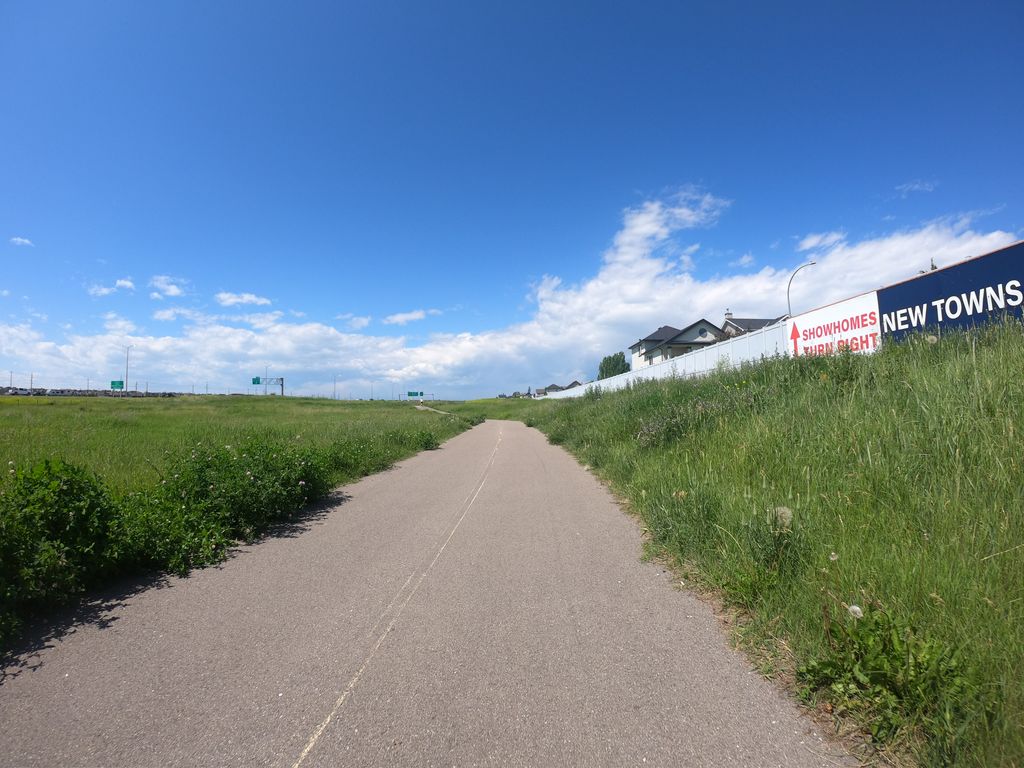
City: calgary